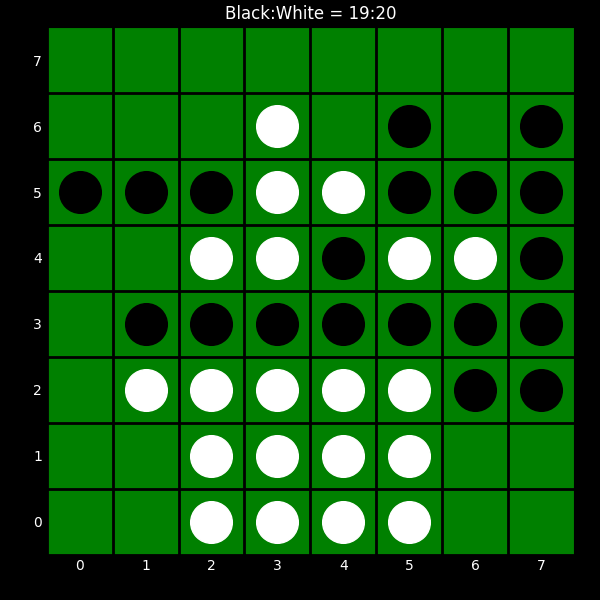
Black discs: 19
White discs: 20